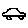
Label: car